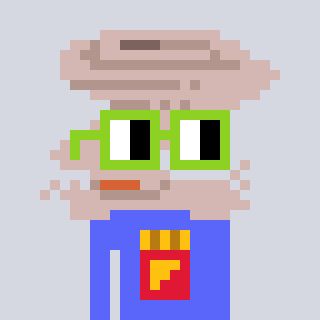
a pixel art character with square light green glasses, a tornado-shaped head and a purple-colored body on a cool background